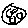
Label: moon